【题型】解答题　【知识点】解析几何　【难度】easy
已知点$P$到点$F(2,0)$的距离等于它到直线$x=-2$的距离，
\noindent\textbf{(1)求点$P$的轨迹方程;}
\noindent\textbf{(2)若$A(2,2)$，求$\triangle PAF$周长的最小值.}
【解答】
\vspace{0.5cm}
\noindent\textbf{【答案】(1)$y^2=8x$}
\noindent\textbf{(2)$6$}

\vspace{0.5cm}
\noindent\textbf{【分析】(1) 利用抛物线的定义得解；}
\noindent\textbf{(2) 根据抛物线的定义可将问题转化成$|PA|+|PN'|$的最小值，根据三点共线即可求解.}

\vspace{0.5cm}
\noindent\textbf{【详解】(1) 由题意知动点$P$到$F(2,0)$的距离与它到直线$x=-2$的距离相等，}
\noindent\textbf{所以动点$P$的轨迹为以$F(2,0)$为焦点、以直线$x=-2$为准线的抛物线，}
\noindent\textbf{因此动点$P$的轨迹方程为$y^2=8x$.}

\vspace{0.3cm}
\noindent\textbf{(2) 由题意知，焦点为$F(2,0)$,$|FA|=\sqrt{0^2+2^2}=2$,}
\noindent\textbf{当$|PA|+|PF|$的值最小时，$\triangle PAF$的周长最小.}
\noindent\textbf{设点$P$在抛物线的准线上的射影为$N'$，根据抛物线的定义，可知$|PN'|=|PF|$ ,}
\noindent\textbf{因此$|PA|+|PF|$的最小值即$|PA|+|PN'|$的最小值.}
\noindent\textbf{根据平面几何的知识可得，当$N'$，$P$，$A$三点共线时，即可作$AN \perp$准线于$N$,}
\noindent\textbf{与抛物线交于$M'$,此时$N$，$M'$，$A$三点共线，}
\noindent\textbf{此时$|PA|+|PF|=|M'A|+|M'N|=|AN|=2+2=4$,}
\noindent\textbf{所以$\triangle PAF$周长的最小值为$2+4=6$.}

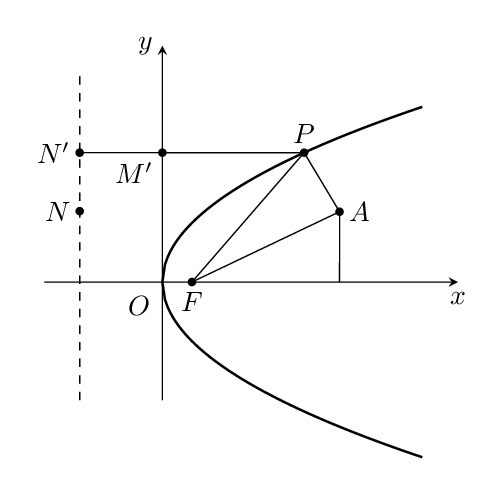